Field crop: maize
Growth stage: 2
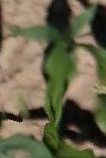
Species: maize